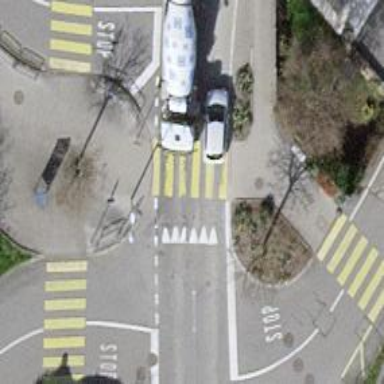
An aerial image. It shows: Zebra crossing on the road.